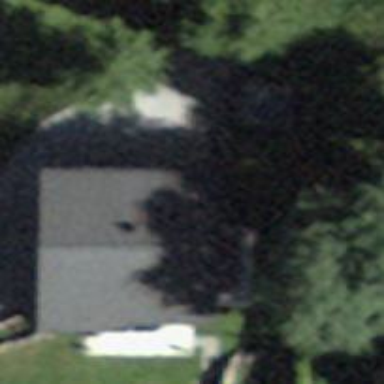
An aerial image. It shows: Building with ridge on the roof.